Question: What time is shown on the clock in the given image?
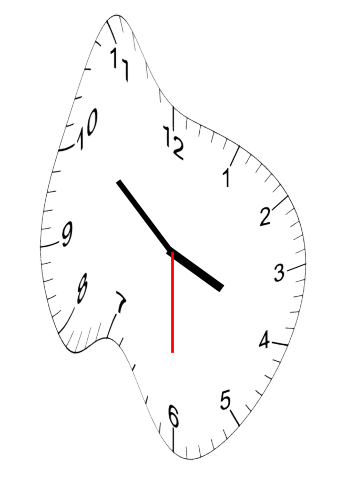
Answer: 03:51:30